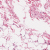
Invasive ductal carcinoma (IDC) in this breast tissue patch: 0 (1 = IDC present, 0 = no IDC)